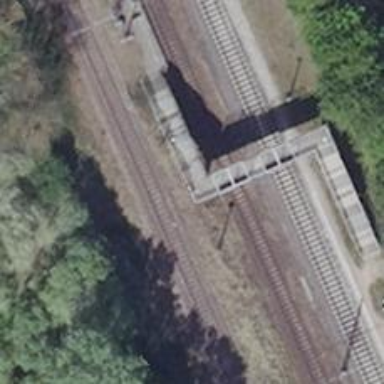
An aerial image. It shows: Footway bridge with metal surface.